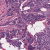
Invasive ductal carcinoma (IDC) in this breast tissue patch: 1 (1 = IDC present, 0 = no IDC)